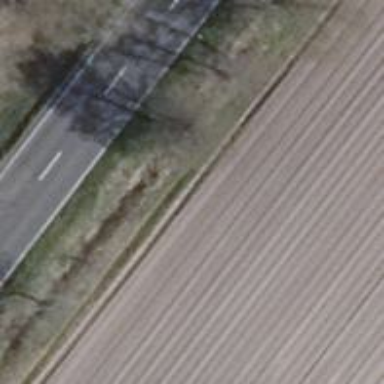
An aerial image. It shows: Row of deciduous broadleaved trees.